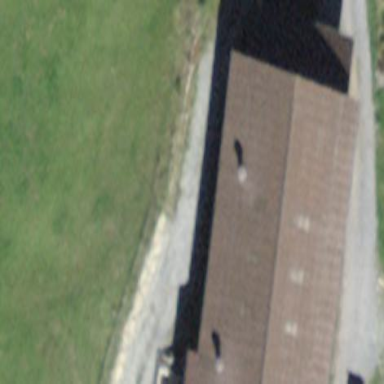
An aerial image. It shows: Rural barn.